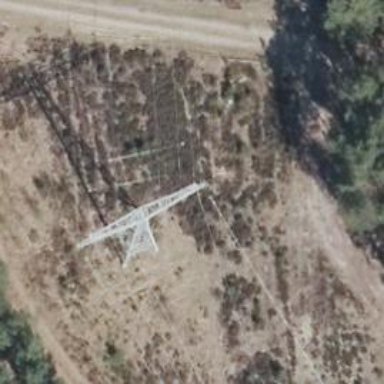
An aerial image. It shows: Three cables of power line.